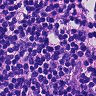
Metastatic tissue present: yes